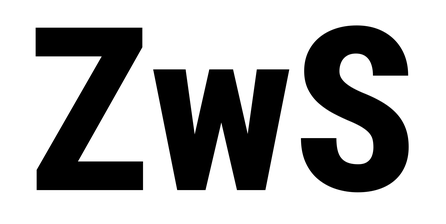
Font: Roboto_Condensed_ExtraBold